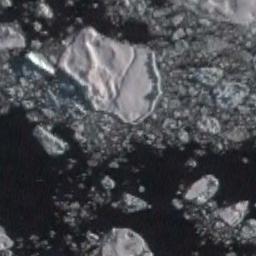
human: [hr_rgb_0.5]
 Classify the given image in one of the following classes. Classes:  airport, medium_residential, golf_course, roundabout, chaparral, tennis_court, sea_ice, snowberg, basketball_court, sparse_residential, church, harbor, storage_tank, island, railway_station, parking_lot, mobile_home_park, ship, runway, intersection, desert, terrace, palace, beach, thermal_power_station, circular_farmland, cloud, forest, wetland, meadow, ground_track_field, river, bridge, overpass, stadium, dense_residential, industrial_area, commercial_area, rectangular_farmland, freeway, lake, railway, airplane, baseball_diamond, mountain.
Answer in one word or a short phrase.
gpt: sea_ice